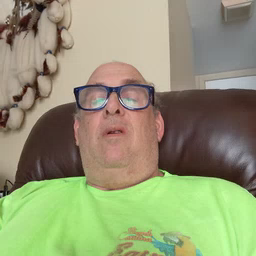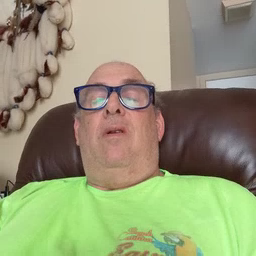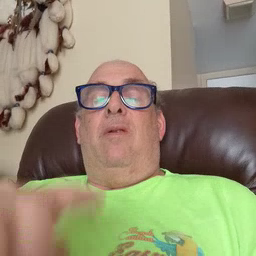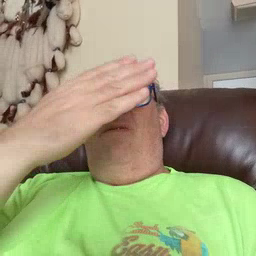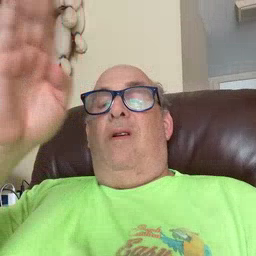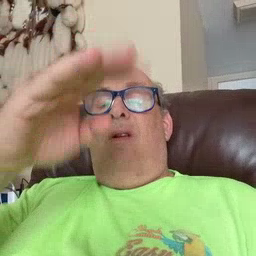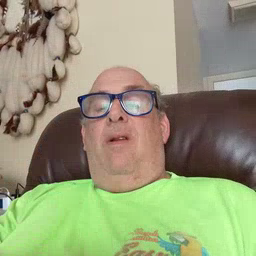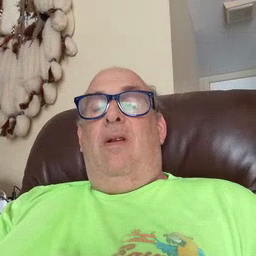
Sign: flag